Question: i am new in android platform and installed android studio for app creation
i have to develop a application for mobile using phonegap
succesfully insatalled requirements but as the tutorial suggest me to import the project into android studio then select option "'create project from existing resources'"
but when i open 'file' > 'new' > 'import project' > and select the path then next it ask me for destination not "'create project from existing sources'" and finish step
the screen i found is given below:
please let me know where i am doing wrenter image description hereong or any good tutorial links for phonegap application creation.
i am using android studio 1.2.1.1 and this tutorial for reference <URL>
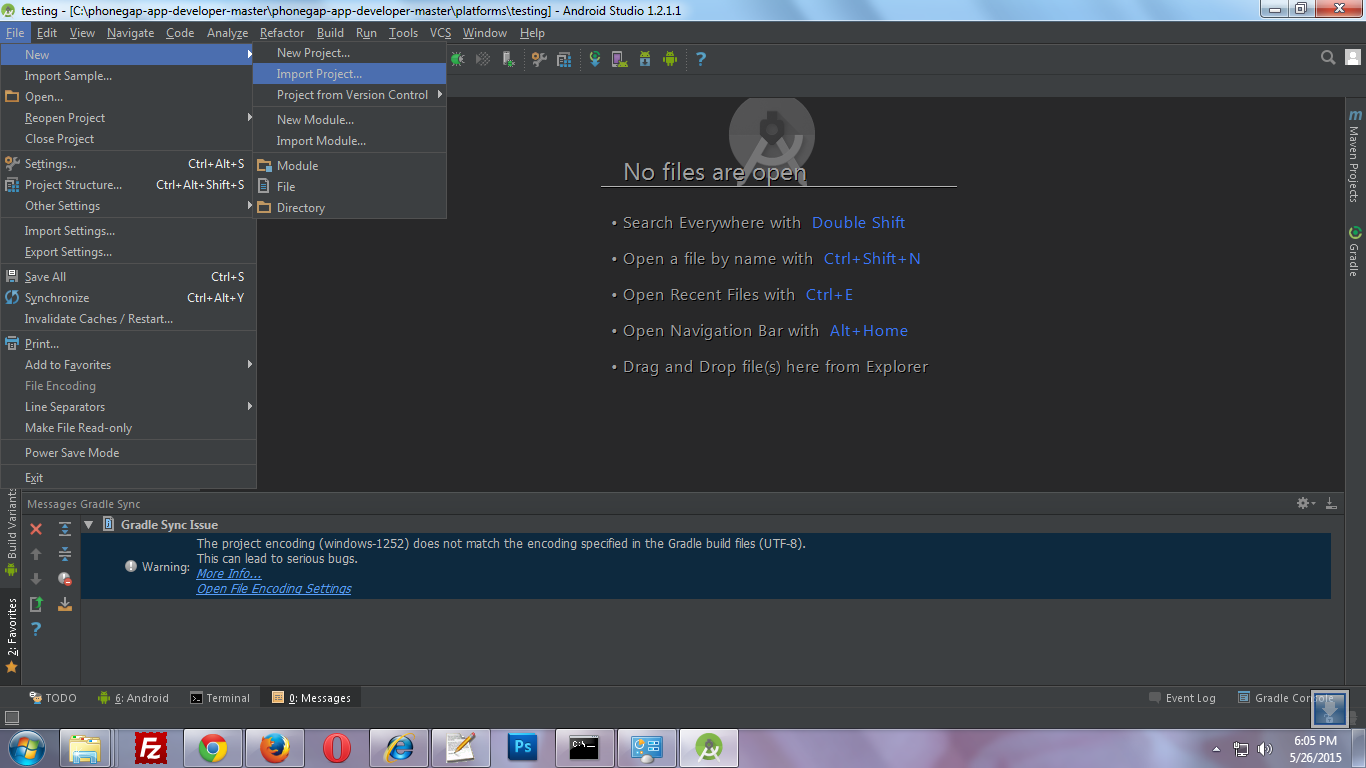
Answer: When you open Android studio 1.2.1.1, you should see a welcome screen with a "Quick start" tab.
In the Quick start tab, just click on "Import project(Eclipse ADT, Graddle, etc.)" to import the cordova project to android studio.
Then you browse to the Platforms/android folder of your project and click ok to import it.
From the sreen in your question, clicking on the "close project" button should open the welcome screen.